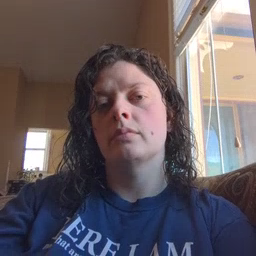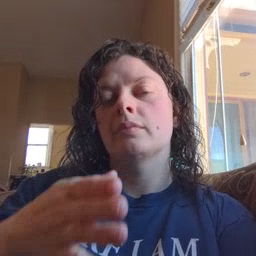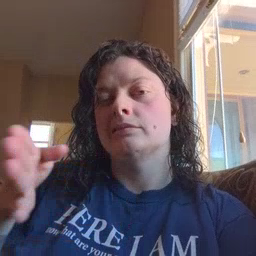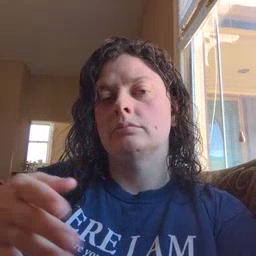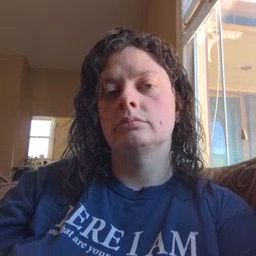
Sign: beside